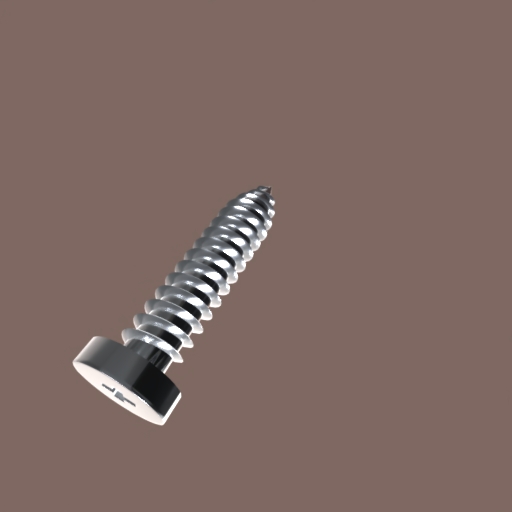
Label: screw